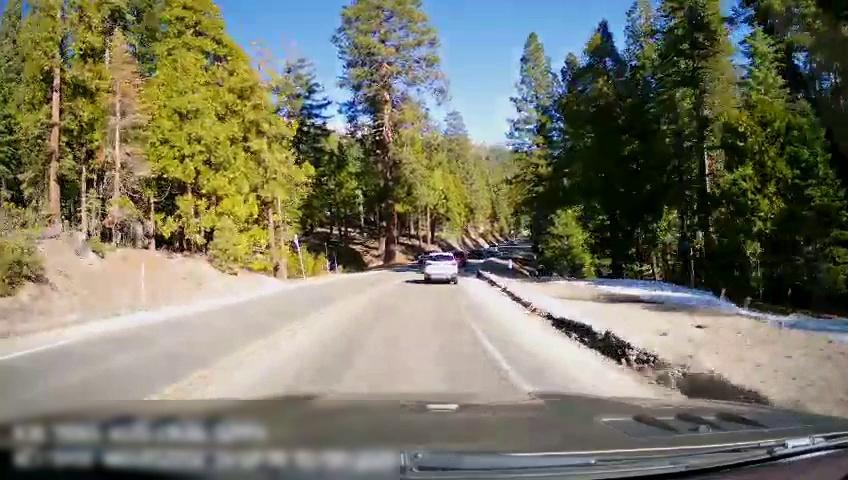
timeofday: Day
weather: Sunny
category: Drivable Space
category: Vehicles | SUV
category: Vehicles | SUV
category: Lanes | Current Lane
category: Lanes | Alternate Lane